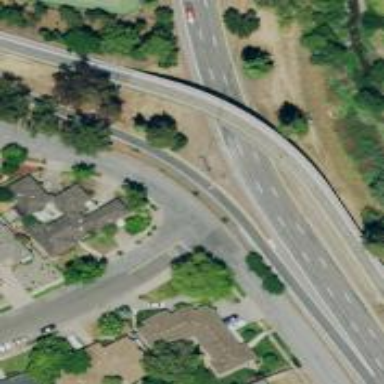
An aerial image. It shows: This image shows trunk highway that functions as expressway.